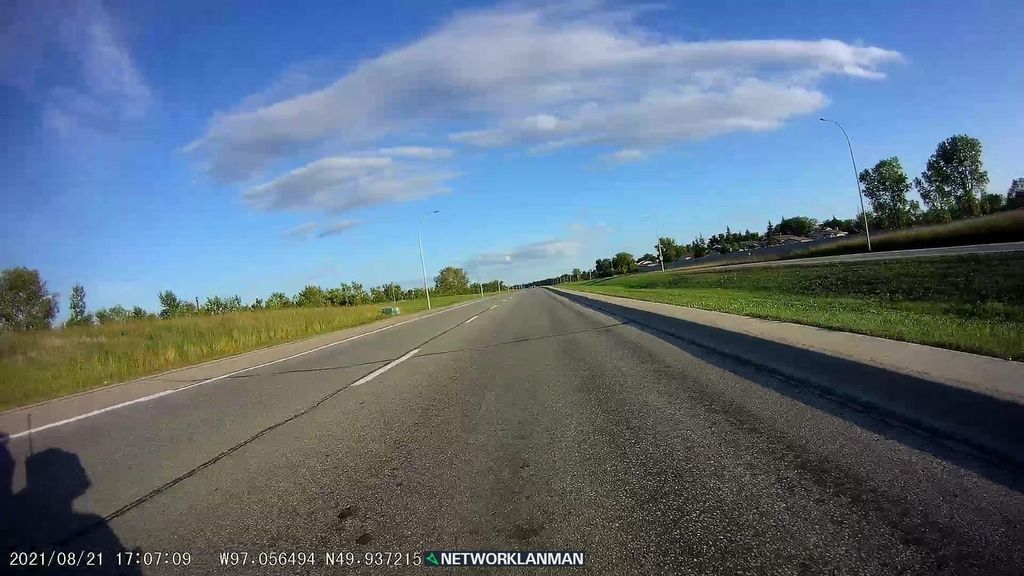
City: winnipeg